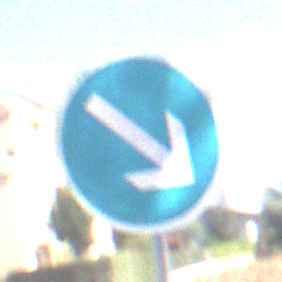
Verkehrszeichen: VorgeschriebeneVorbeifahrtRechts
Umgebung: Outdoor, Suburban
Tageszeit: MorningAfternoon
Wetter: PartlyCloudy
Licht: Natural
Jahreszeit: NotSpecified
Kontrast: HighContrast